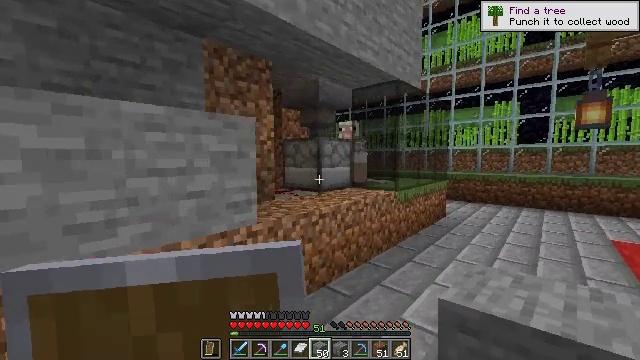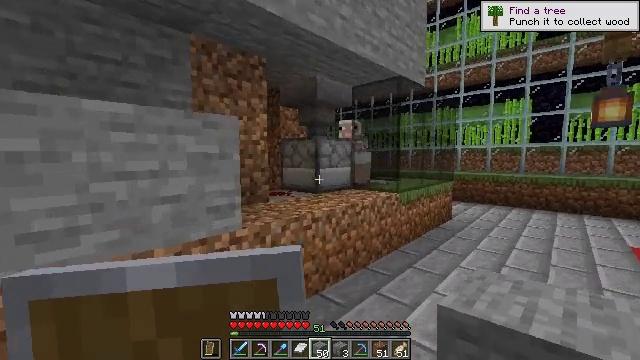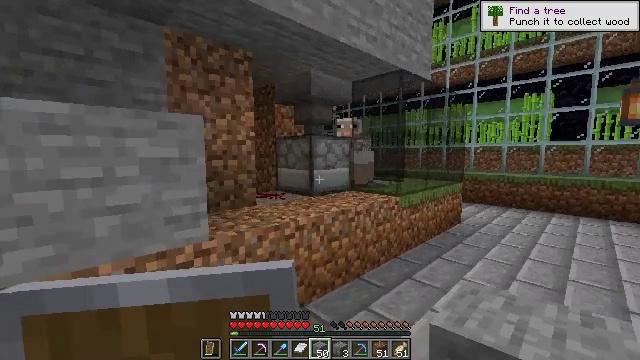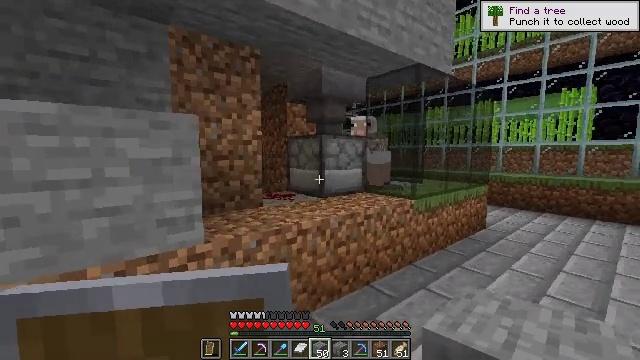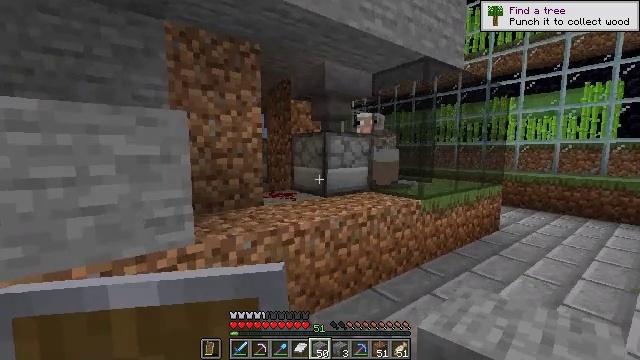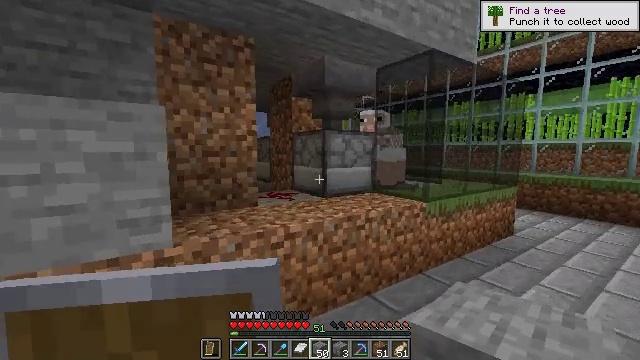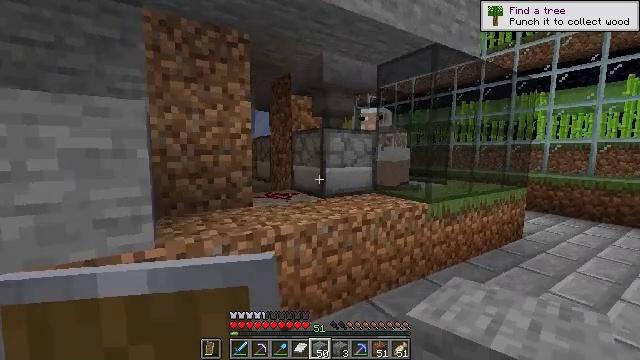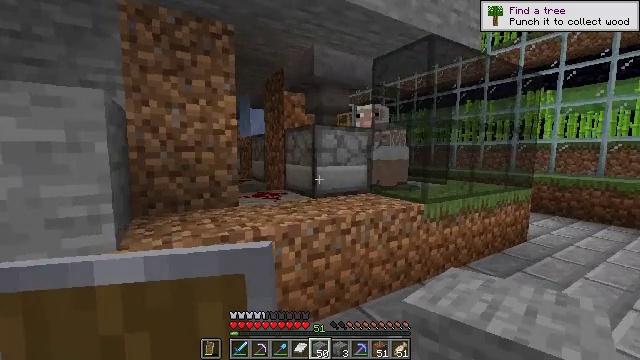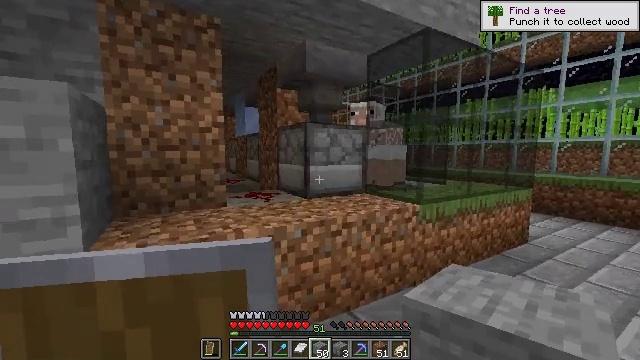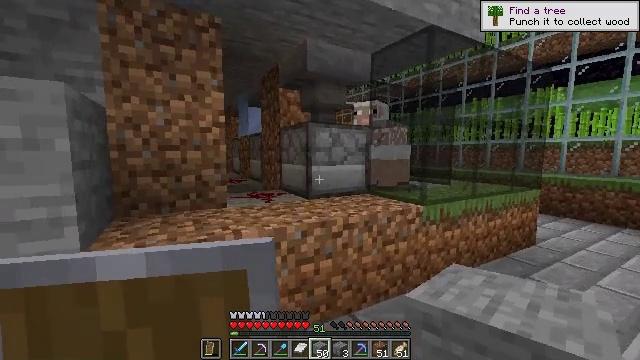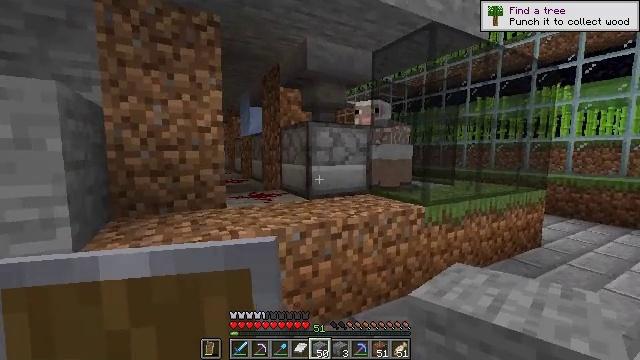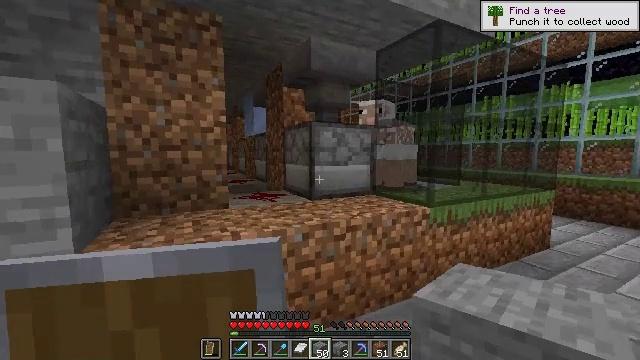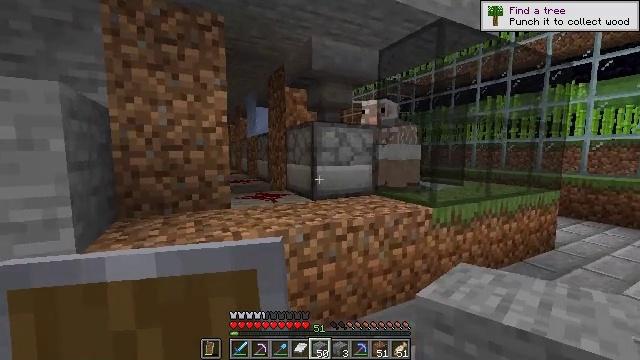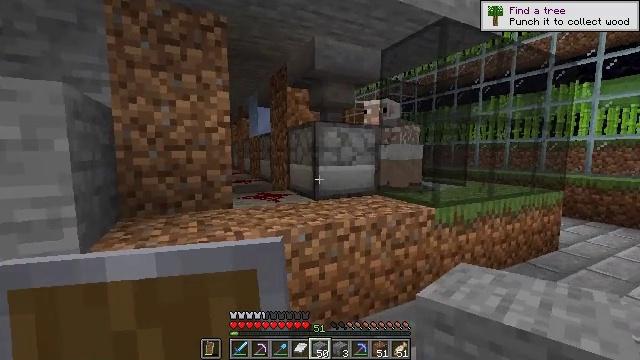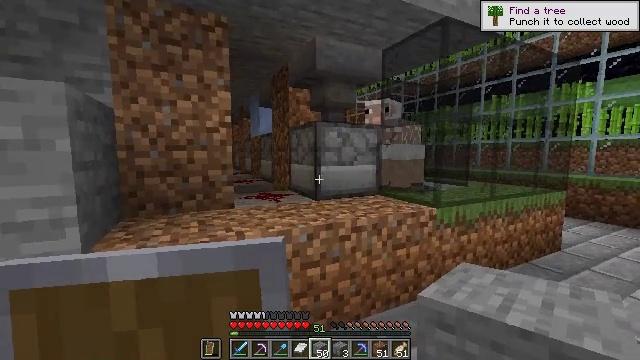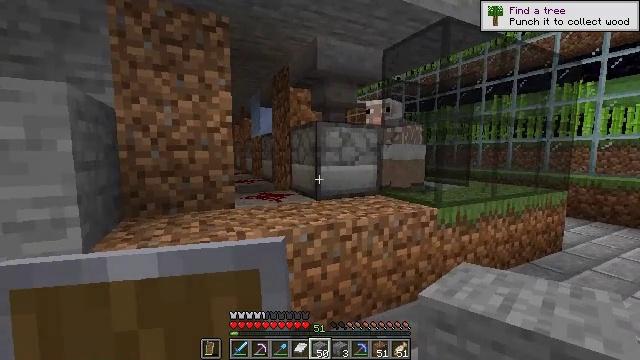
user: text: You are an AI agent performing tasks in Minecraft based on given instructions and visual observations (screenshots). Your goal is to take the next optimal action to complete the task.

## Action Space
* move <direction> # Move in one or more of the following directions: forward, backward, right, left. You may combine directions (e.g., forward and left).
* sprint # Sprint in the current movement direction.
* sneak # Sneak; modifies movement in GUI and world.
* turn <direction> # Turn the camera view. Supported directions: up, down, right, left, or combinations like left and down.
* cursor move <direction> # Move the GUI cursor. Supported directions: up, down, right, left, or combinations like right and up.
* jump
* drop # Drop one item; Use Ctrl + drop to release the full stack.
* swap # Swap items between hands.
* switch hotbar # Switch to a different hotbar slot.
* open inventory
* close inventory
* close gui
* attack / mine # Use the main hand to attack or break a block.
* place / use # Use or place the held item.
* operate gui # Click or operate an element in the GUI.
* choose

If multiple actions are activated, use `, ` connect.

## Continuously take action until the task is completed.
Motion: motion action
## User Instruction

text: mine block red stained glass
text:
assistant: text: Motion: move forward and move right, turn left
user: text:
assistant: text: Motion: move forward and move right, turn left
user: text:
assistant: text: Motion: move forward and move right, turn left
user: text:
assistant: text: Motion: move forward and move right, turn left
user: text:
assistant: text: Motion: move forward and move right, turn left
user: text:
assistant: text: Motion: move forward and move right, turn left
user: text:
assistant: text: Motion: move forward and move right, turn left
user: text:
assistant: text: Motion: no_op
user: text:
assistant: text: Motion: turn left
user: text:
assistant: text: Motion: no_op
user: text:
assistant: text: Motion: turn left
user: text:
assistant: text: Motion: no_op
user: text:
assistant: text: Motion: no_op
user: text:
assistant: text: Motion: no_op
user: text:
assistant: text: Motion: no_op
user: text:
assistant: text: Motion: no_op
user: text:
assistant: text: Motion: no_op
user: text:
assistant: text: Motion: no_op
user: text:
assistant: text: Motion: no_op
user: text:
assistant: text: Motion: move left, turn left and down
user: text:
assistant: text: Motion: move left, turn left
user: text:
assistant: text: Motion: move left, turn left
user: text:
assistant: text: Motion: move left, turn left
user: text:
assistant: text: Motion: move forward and move left, turn left
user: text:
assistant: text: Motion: move forward and move left
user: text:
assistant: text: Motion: move forward and move left
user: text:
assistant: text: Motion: move forward and move left
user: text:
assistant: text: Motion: move forward and move left
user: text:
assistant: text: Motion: move forward and move left
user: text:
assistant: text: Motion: move forward and move left, turn right